高二 · 解析几何
9. 如图 1-6-8, 某市拟在长为 $8 \mathrm{~km}$ 的道路 $O P$ 的一侧修建一条运动赛道, 赛道的前一部分为曲线段 $O S M$,该曲线段为函数 $y=A \sin \omega x(A>0, \omega>0)(x \in[0,4])$ 的图象, 且图象的最高点为 $S(3,2 \sqrt{3})$; 赛道的最后一部分为折线段 $M N P$. 为保证参赛运动员的安全, 限定 $\angle M N P=120^{\circ}$.求 $A, \omega$ 的值和 $M, P$ 两点间的距离.

图 1-6-8
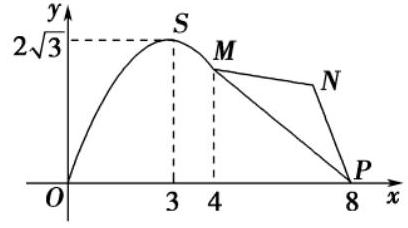
答案: $5(\mathrm{~km})$
解析: 由题意得 $A=2 \sqrt{3}, \frac{T}{4}=3$, 又 $T=\frac{2 \pi}{\omega}$,

$\therefore \omega=\frac{\pi}{6}, \quad \therefore y=2 \sqrt{3} \sin \frac{\pi}{6} x$.

当 $x=4$ 时, $y=2 \sqrt{3} \sin \frac{2 \pi}{3}=3$,

$\therefore M(4,3)$.

又点 $P(8,0), \therefore|M P|=\sqrt{(8-4)^{2}+(0-3)^{2}}=5(\mathrm{~km})$.